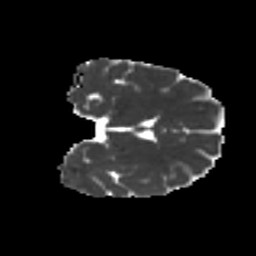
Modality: MD
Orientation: coronal
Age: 21
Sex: female
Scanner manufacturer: ge
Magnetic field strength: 3 T
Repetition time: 7.8 s
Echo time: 0.0612 s